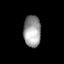
Tissue: lung
Cell type: Epithelial cells
Senescence score: 0.6661
Nuclear area (px): 530
Mean DAPI intensity: 156.642